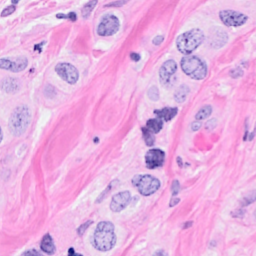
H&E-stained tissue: Breast